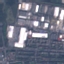
Label: Industrial